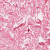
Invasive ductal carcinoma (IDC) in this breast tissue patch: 0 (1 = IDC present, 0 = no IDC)